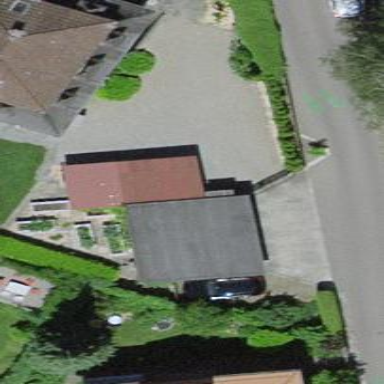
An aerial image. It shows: Group of garages.